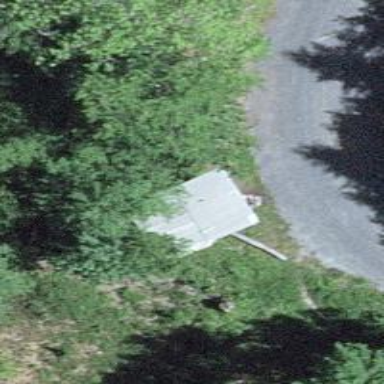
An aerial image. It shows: Shelter.